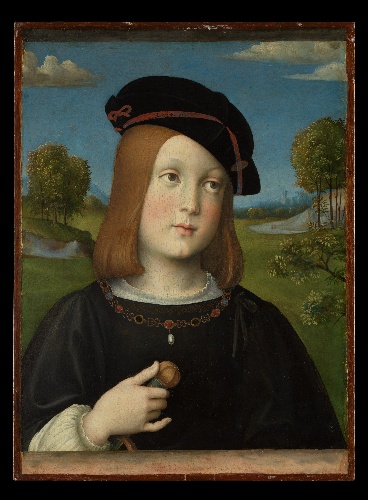
Title: Federico Gonzaga (1500–1540)
Artist: Francesco Francia
Artist bio: Italian, Bologna ca. 1447–1517 Bologna
Date: 1510
Object type: Painting
Classification: Paintings
Medium: Tempera on wood, transferred from wood to canvas and then again to wood
Dimensions: Overall 18 7/8 x 14 in. (47.9 x 35.6 cm); painted surface 17 3/4 x 13 1/2 in. (45.1 x 34.3 cm)
Department: European Paintings
Credit line: Bequest of Benjamin Altman, 1913
Accession year: 1914
Repository: Metropolitan Museum of Art, New York, NY
Tags: Boys|Portraits